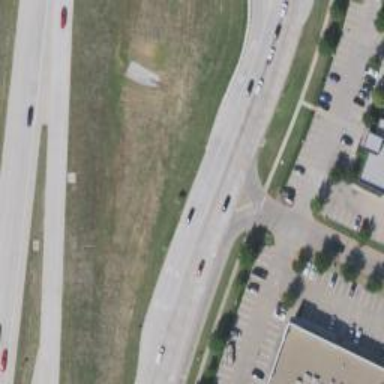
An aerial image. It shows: Secondary road with frontage road alongside.